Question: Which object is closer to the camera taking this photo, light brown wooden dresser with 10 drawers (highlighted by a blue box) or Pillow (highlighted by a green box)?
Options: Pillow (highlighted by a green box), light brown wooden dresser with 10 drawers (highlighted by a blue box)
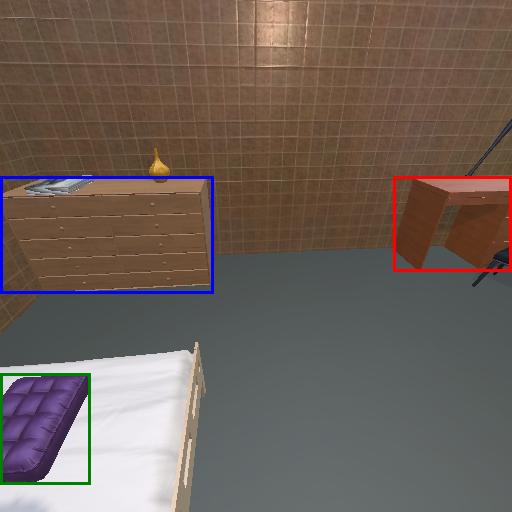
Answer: Pillow (highlighted by a green box)